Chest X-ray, PA view. Patient: 29 years old, sex F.
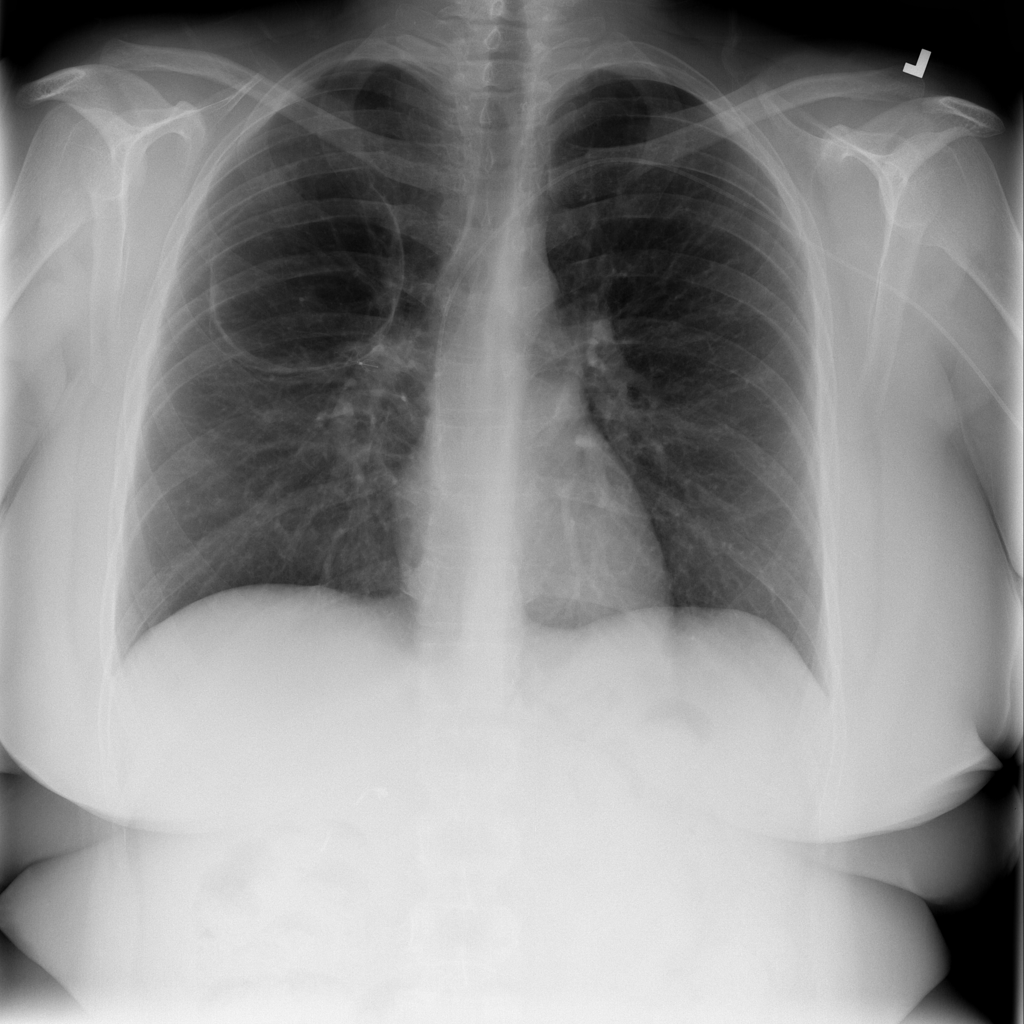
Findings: No Finding